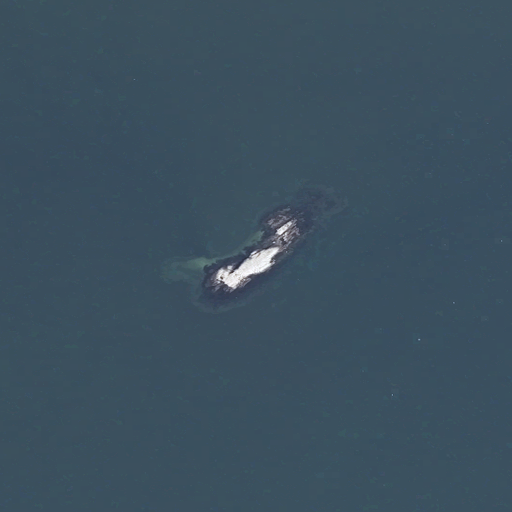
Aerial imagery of bar in Maine named Halfway Rock containing only open water